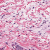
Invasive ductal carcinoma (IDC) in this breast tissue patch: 0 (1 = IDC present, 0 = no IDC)